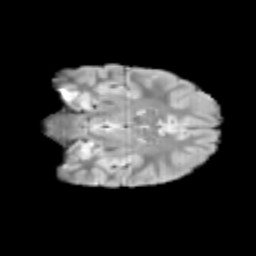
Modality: T2w
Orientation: coronal
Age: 12
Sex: male
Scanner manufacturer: siemens
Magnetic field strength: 3 T
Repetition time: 3.8 s
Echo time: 0.07 s